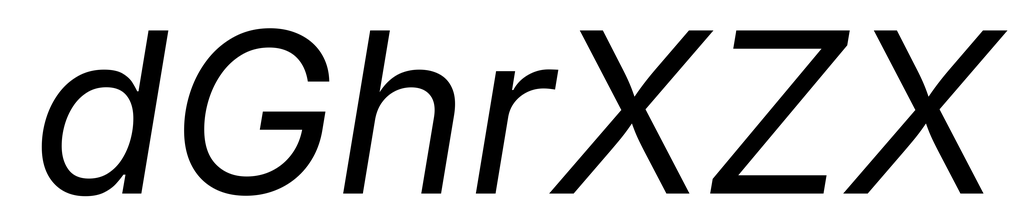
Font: Inter-Italic_Italic